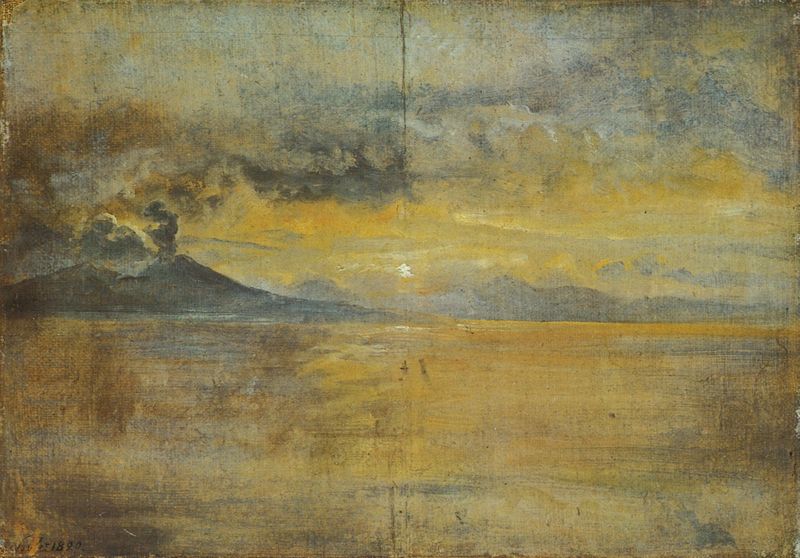
Titel: Aussicht auf die Bucht von Neapel
Künstler: Johan Christian Clausen Dahl
Standort: Oslo
Institution: Nasjonalgalleriet
Schlagwörter: berg, blau, dunkel, gemälde, himmel, meer, schatten, wasser, wolken, aquarell, gelb, impressionismus, landschaft, see, ufer, abend, braun, grau, hell, hintergrund, licht, nacht, schwarz, skizze, weiss, ölbild, wolke, malerei, bild, signatur, öl, dämmerung, ebene, horizont, hügel, morgen, schilf, sonnenaufgang, spiegelung, wind, qualm, rauch, sonne, gold, blatt, england, boot, küste, papier, italien, heiß, warm, berge, gebirge, dunst, nebel, sonnenuntergang, romantik, dampf, luft, turner, unruhe, inschrift, maler, abendstimmung, mondlicht, bucht, impression, panorama, mond, lava, ruß, vulkan, leinwand, rauchwolke, skizzenbuch, asche, ausbruch, auswurf, vesuv, vulkanausbruch, riss, neapel, mod, schwefel, william, impressionismua, impressionen, ätna, william turner, gleisend, golf von neapel, impressionstisch, landschaff, mondlich, ausstoss, avantgardist, wolkenbänder, 1890, vulkanb, meer berge vulkan wolken, see gebirgskette, landschaft himmel sonnenuntergang